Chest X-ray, PA view. Patient: 52 years old, sex F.
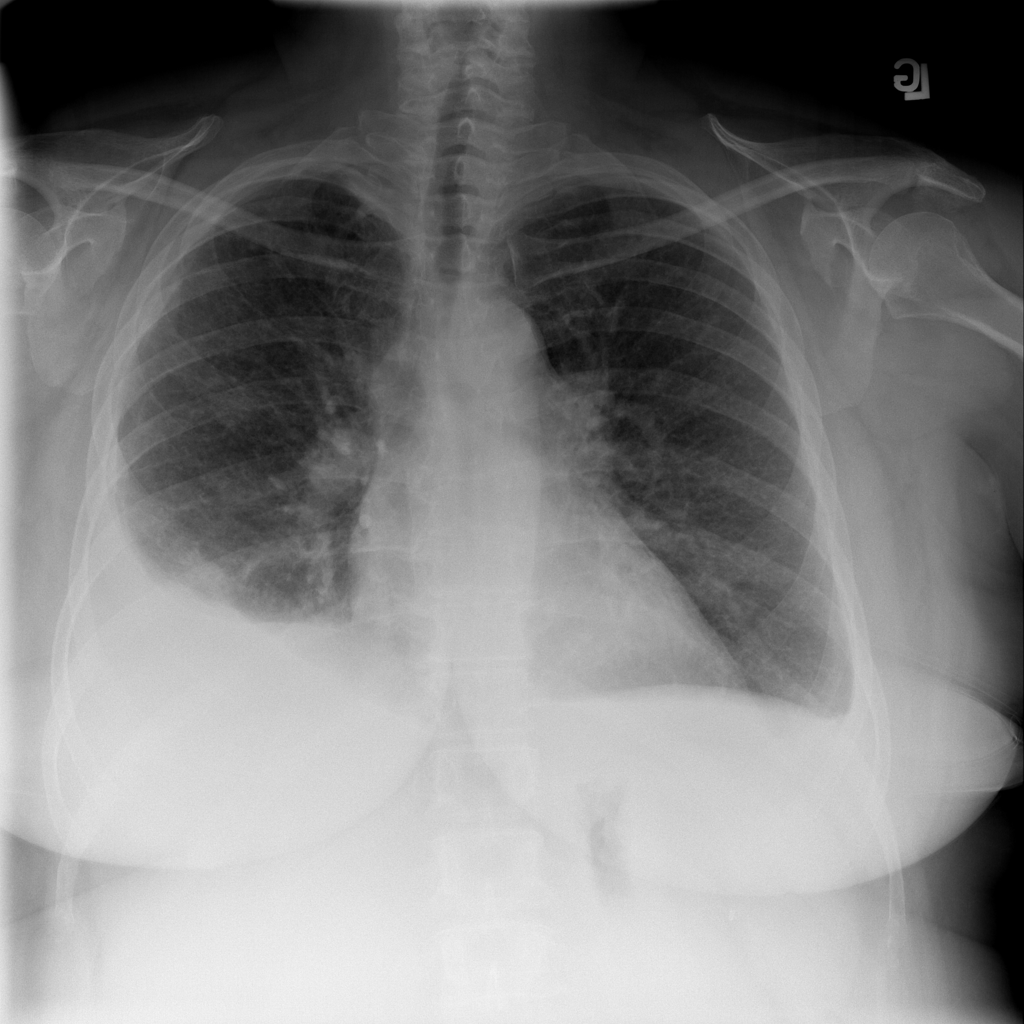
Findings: No Finding